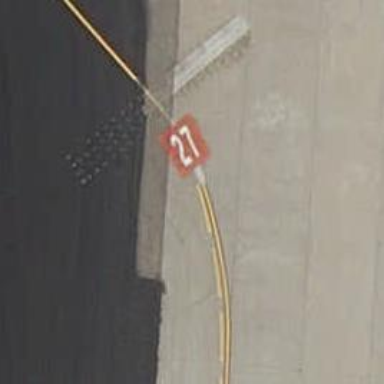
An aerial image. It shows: Image of taxiway at airport.